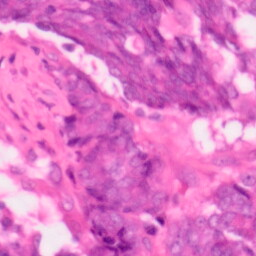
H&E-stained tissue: Colon